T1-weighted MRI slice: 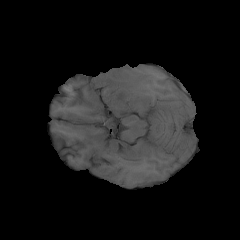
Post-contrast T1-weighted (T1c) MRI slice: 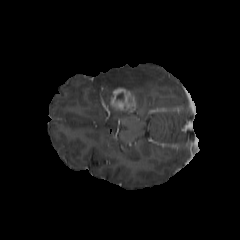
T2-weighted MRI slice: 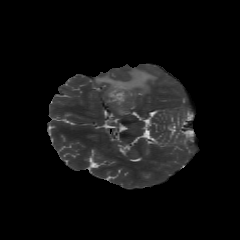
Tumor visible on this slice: yes